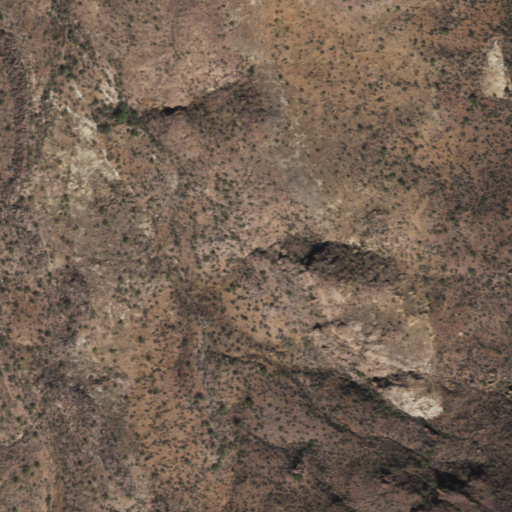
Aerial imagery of plain(s) in Arizona named Bull Pasture containing only shrub